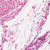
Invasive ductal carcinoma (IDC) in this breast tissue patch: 0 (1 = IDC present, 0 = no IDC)